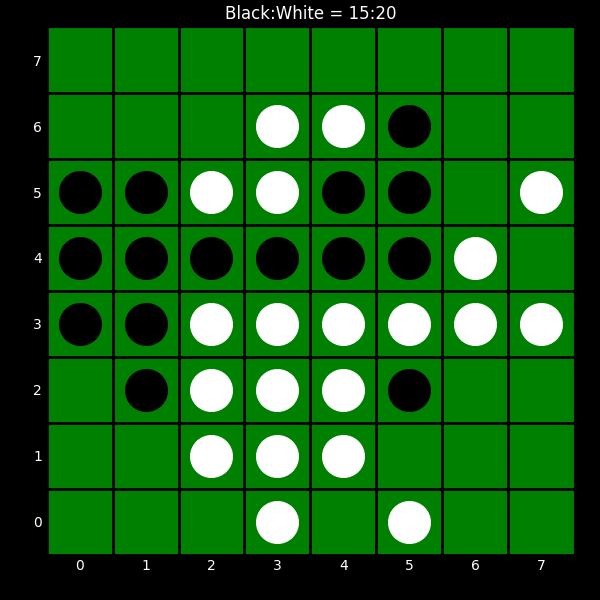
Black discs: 15
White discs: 20